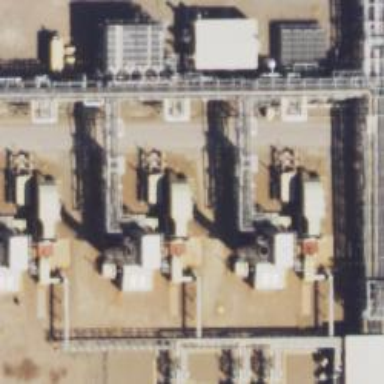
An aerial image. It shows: Gas turbine generator powered by gas.